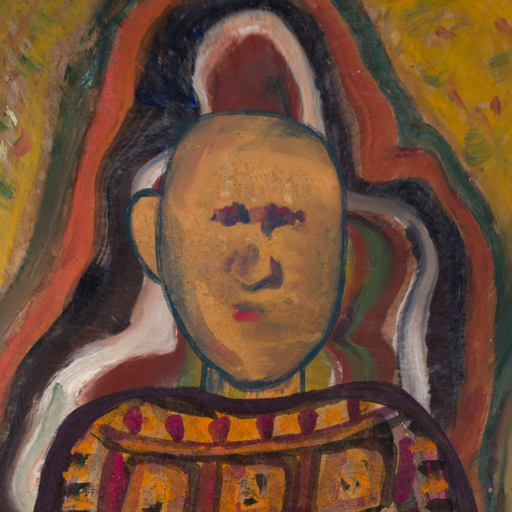
Background: AfterRaid, Head And Neck Front: In_The_Sun, Face Front: In_The_Sun, Bust: Doll, Hair Front: Blank, Head Accessory: Blank, Second Necklace: Blank, Necklace: Blank, Baby: Blank